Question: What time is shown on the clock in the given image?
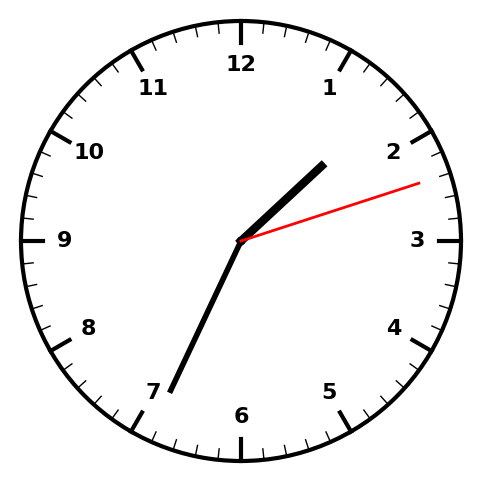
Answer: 01:34:12